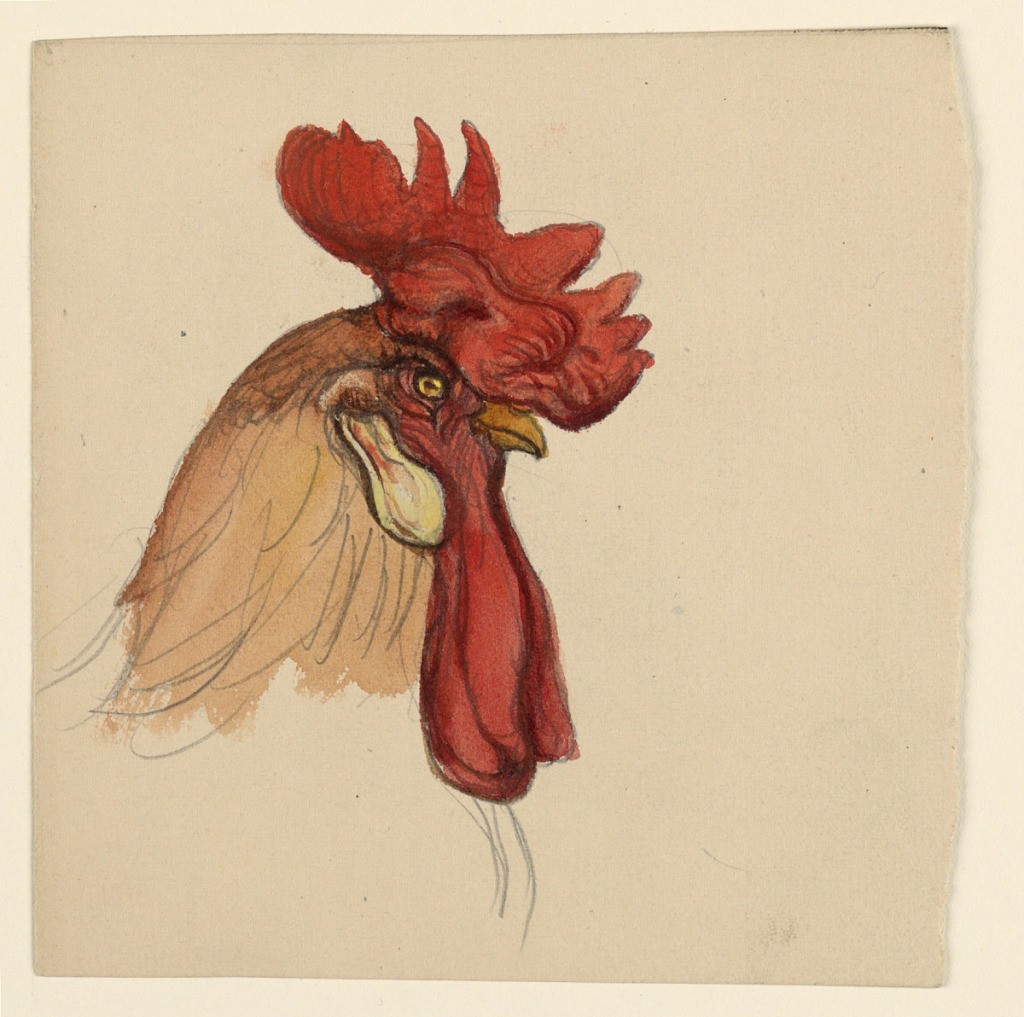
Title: Head of a Rooster
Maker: Samuel Colman, American, 1832–1920
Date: ca. 1900
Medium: Brush and watercolor and gouache, graphite on cream wove paper
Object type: Drawing
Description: Study of the head and neck of a cock. Shown in profile, turned toward right.